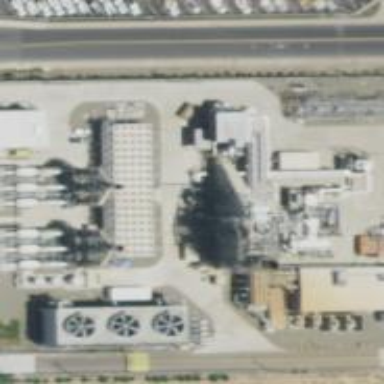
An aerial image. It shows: Gas-powered generator. It is gas turbine type generator.